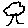
Label: tree